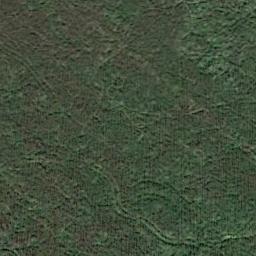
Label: meadow